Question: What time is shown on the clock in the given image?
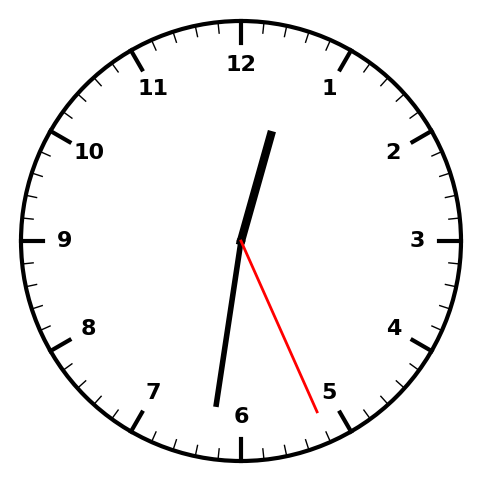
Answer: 12:31:26